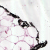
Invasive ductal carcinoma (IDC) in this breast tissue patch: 0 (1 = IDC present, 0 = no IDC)